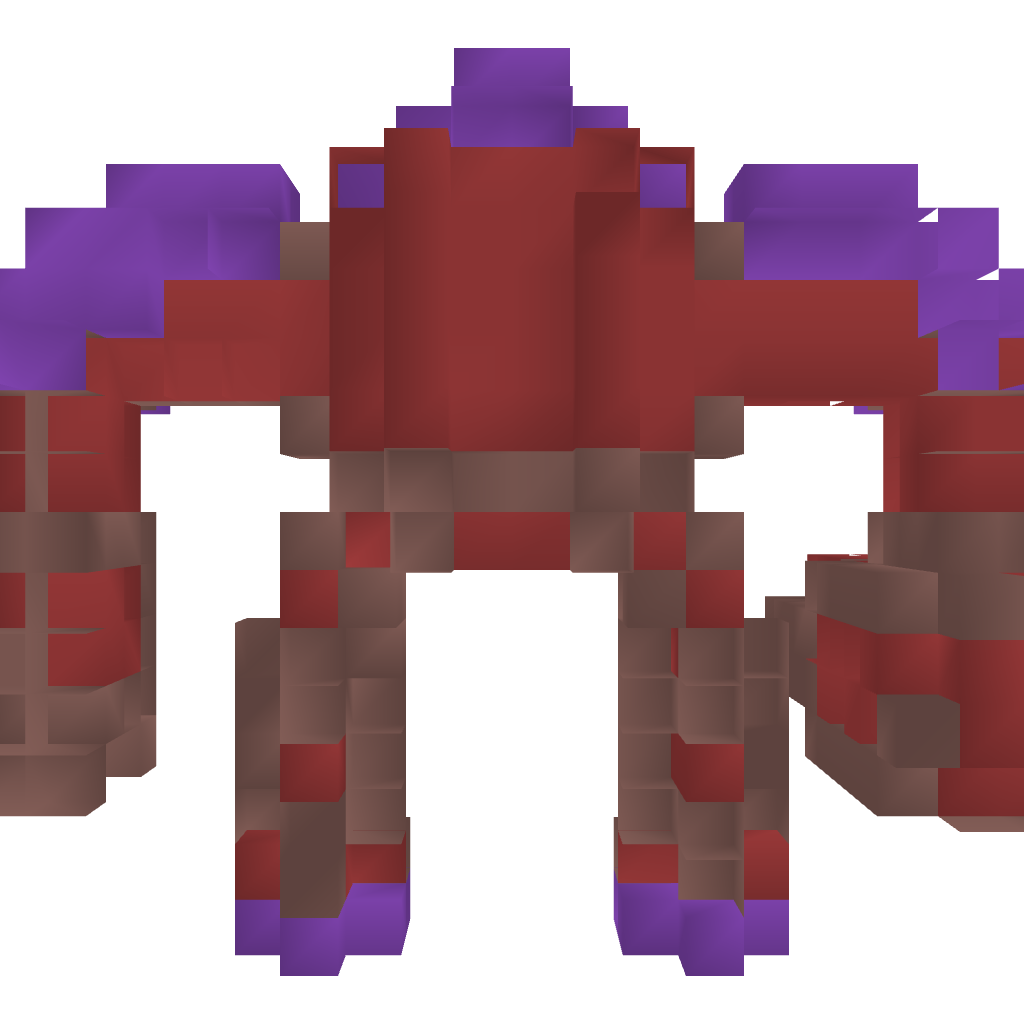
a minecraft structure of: Series A Mech 3 bad low quality